Question: I realized a bootstrap on my data, but when I want to print the variance-covariance HAC matrix, the result is a bit chaotic:

'''
tbs <- tsbootstrap(u, nb= 199, b=8, type=c("block")) #bootstrap on residuals
ytbs = tbs
fmtbs <- lm(ytbs ~ x1 + x2 + x3)
covHACtbs <- NeweyWest(fmtbs, lag = 10, prewhite= FALSE, sandwich = TRUE)
'''
The data were generated with 'rnorm(n)' and we assume the presence of autocorrelation.
I would like to have distinct var-covar HAC matrices for each bootstrap, because I need to perform a Wald Test on each of them. How can I fix this?
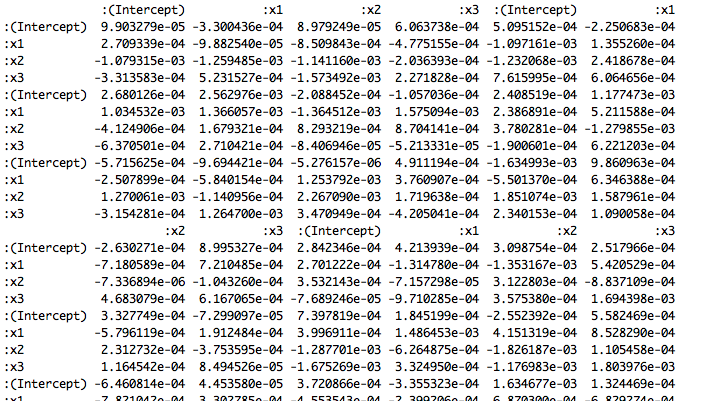
Answer: Your code currently estimates a single multivariate linear model object simultaneously for all 199 bootstrap responses you created. If you want to perform inferences on each replication you can loop over this in some 'for(i in 1:199)' or 'lapply(1:199, function(i) ...)' approach or so. Each model would then be
'''
fmtbs <- lm(ytbs[,i] ~ x1 + x2 + x3)
coeftest(fmtbs, vcov = NeweyWest(fmtbs,
lag = 10, prewhite= FALSE, sandwich = TRUE))
'''
or something similar. The details depend on what exactly you want to store.
As you have fixed that 'lag' and use noe 'prewhite'ning, the standard errors obtained from the individual 'lm' (as suggested by me above) and the multivariate 'mlm' (that you used) will in fact coincide. So you might even save a bit of time if you do everyting in the multivariate approach. However, the code and its result is likely to be more intelligble if you use the less efficient loop/apply. That's what I would do if time was not a serious concern.